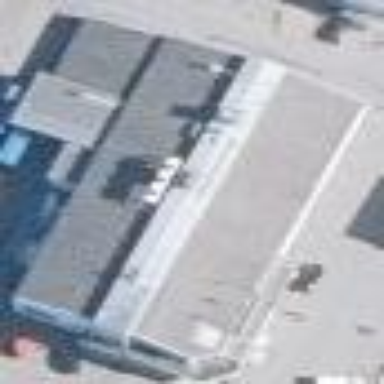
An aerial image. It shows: Supermarket building.